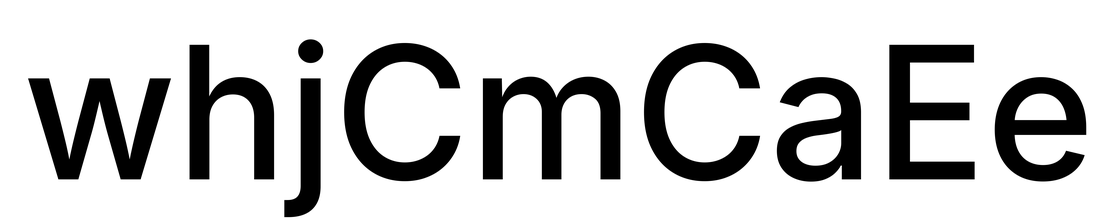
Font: Inter_Medium